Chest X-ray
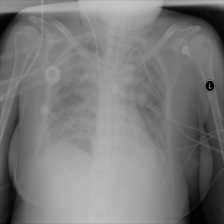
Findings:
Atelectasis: negative
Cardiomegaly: negative
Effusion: negative
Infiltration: positive
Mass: negative
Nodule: negative
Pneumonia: negative
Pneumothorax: negative
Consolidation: negative
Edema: positive
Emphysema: negative
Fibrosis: negative
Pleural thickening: negative
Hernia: negative